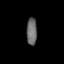
Tissue: prostate
Cell type: T cells
Senescence score: 0.7567
Nuclear area (px): 276
Mean DAPI intensity: 106.504